Aerial crown-view tile of a tropical tree (Barro Colorado Island, Panama), acquired 20250512:
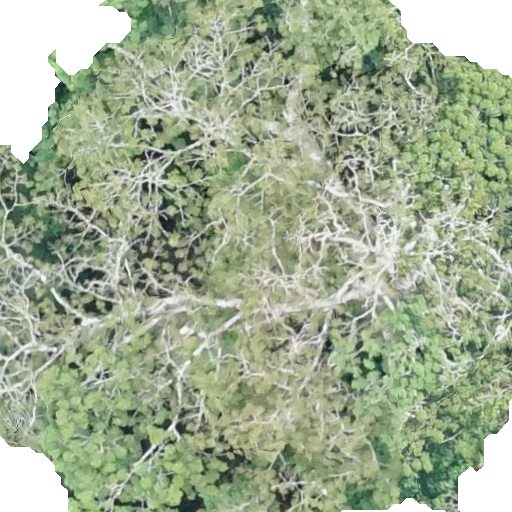
Species: Ceiba pentandra
GBIF accepted scientific name: Ceiba pentandra
Crown area: 429.048 m²